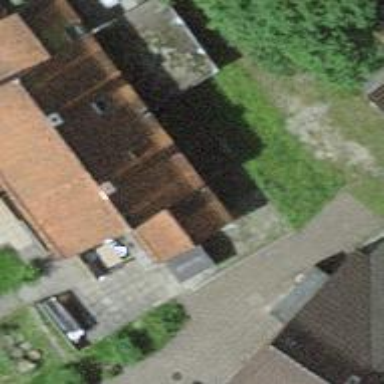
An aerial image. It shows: Semi-detached house.